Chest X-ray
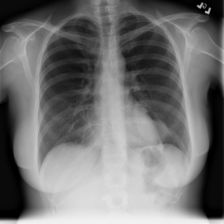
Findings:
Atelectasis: negative
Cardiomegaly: negative
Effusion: negative
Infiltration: negative
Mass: positive
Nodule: negative
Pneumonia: negative
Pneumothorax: negative
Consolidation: negative
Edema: negative
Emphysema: negative
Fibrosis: negative
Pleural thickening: negative
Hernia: negative